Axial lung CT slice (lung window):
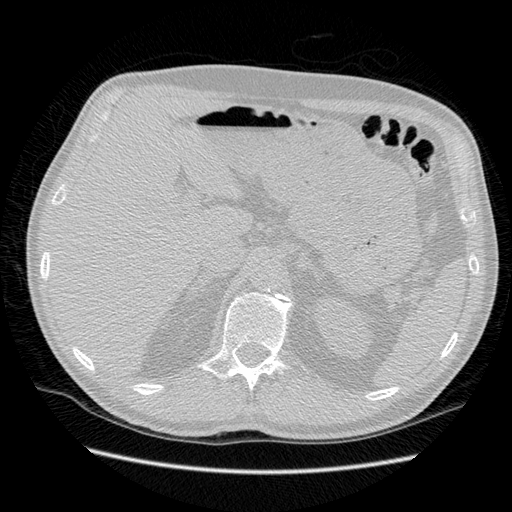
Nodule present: no